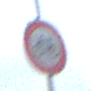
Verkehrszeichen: VerbotRadverkehr
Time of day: Midday
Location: Outdoor (Suburban)
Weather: Overcast
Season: NotSpecified
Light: Natural